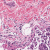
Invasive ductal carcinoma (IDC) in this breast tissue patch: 0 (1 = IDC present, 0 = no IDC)